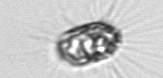
Label: Corethron_hystrix